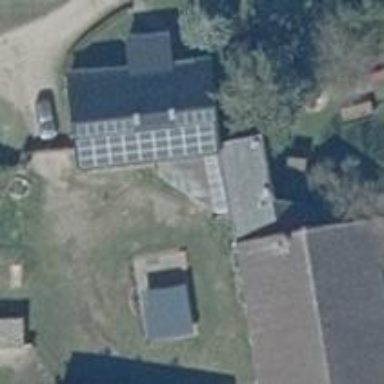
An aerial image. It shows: Solar-powered generator using photovoltaic technology. This small installation generates electricity through solar photovoltaic panels.